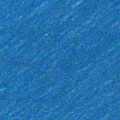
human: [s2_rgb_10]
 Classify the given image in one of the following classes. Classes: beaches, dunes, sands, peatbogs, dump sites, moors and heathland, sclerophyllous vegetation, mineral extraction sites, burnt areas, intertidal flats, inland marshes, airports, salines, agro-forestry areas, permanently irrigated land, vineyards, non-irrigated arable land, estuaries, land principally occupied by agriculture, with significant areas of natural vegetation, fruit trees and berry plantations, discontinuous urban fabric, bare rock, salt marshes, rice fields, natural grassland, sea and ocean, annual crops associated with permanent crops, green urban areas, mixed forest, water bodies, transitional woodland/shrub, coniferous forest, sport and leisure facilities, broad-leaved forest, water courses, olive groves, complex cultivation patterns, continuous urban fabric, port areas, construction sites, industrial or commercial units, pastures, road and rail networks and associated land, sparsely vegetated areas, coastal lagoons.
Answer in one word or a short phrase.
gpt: sea and ocean